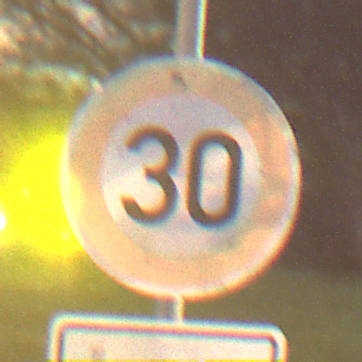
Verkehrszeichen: Geschwindigkeit30
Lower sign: ZeitangabenOhneBeschraenkungAufWochentage1
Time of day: Night
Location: Outdoor (Suburban)
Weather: Clear
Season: NotSpecified
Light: Artificial